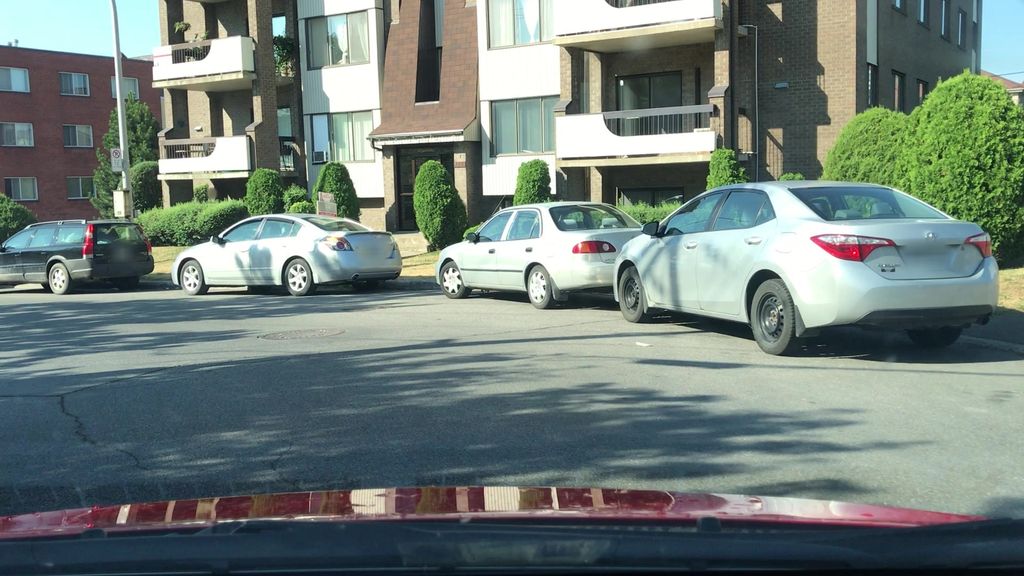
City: montreal